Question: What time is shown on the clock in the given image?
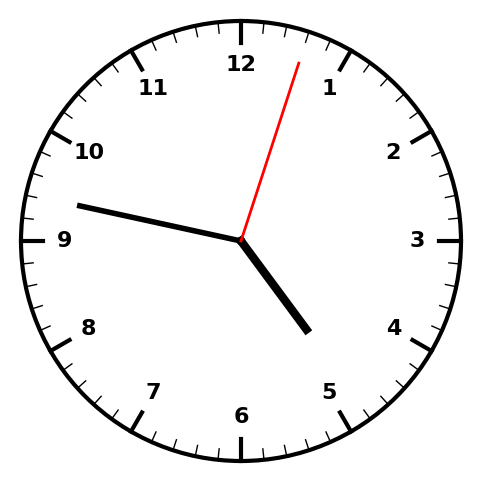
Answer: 04:47:03